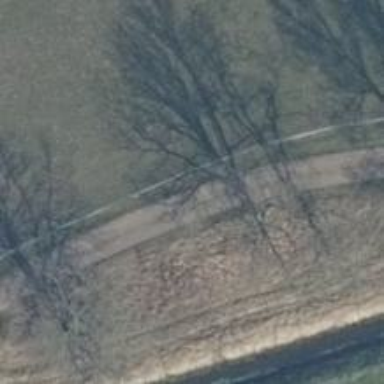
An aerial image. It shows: Row of trees in natural setting.